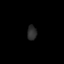
Tissue: skin
Cell type: Epithelial cells
Senescence score: 0.2854
Nuclear area (px): 138
Mean DAPI intensity: 43.261